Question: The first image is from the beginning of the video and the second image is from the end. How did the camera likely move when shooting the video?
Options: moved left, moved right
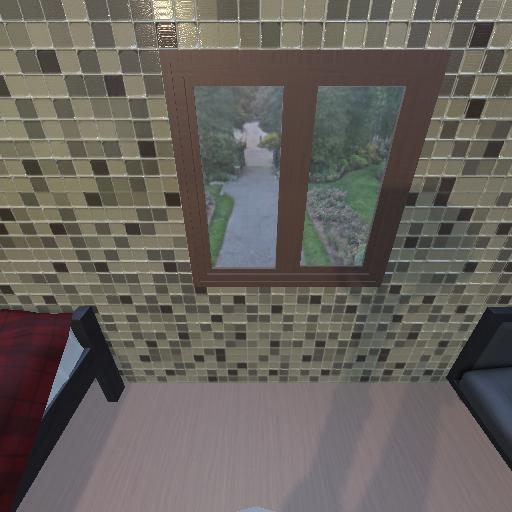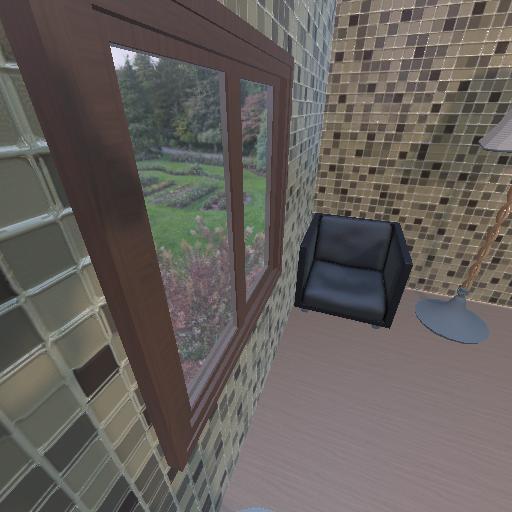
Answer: moved left